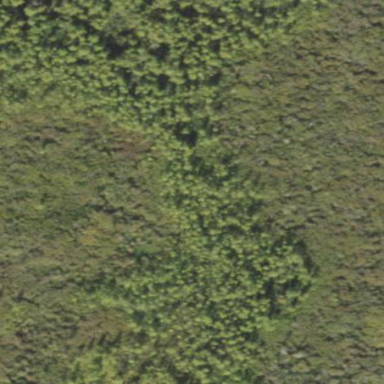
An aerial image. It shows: Woodland consisting mainly of needle-leaved trees.